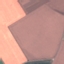
Land use / land cover class: AnnualCrop